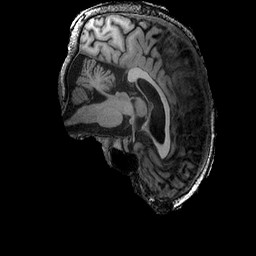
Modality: T1w
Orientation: sagittal
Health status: ill
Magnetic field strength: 3 T